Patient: sex M, age 69
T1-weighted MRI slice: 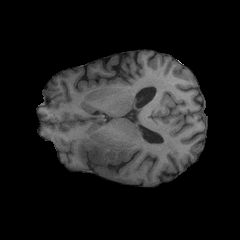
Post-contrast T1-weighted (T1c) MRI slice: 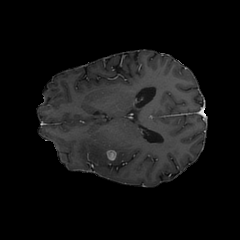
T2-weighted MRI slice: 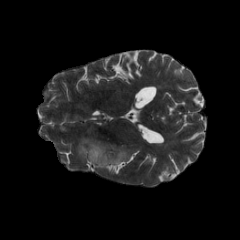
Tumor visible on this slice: yes
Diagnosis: Glioblastoma, IDH-wildtype
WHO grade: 4